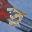
Label: 2